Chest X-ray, PA view. Patient: 26 years old, sex F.
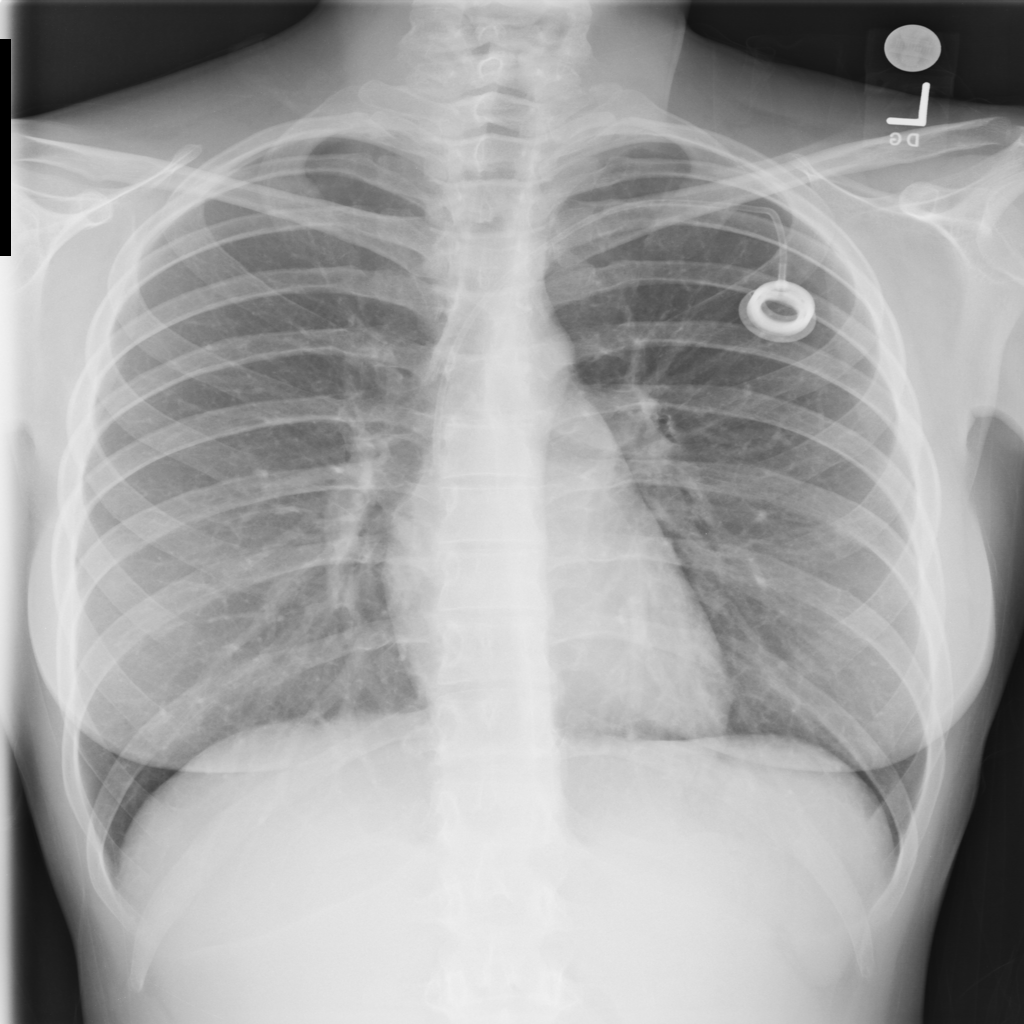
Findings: No Finding